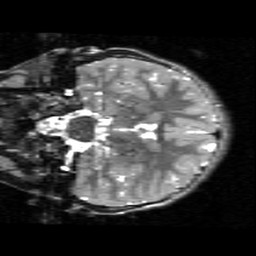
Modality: T2w
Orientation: coronal
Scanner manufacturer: siemens
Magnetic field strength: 3 T
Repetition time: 7.14 s
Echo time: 0.109 s